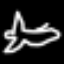
Label: airplane